Question: I am trying to style 'TabPageIndicatior' of 'ViewPagerIndicator' in XML. So far I have reached this <URL>:
'''
<style name="Widget.MyTitlepageIndicator">
<item name="android:background">@color/indicator_background_grey</item>
<item name="footerColor">@color/indicator_footer_orange</item>
<item name="footerIndicatorStyle">underline</item>
<item name="footerIndicatorHeight">3dp</item>
<item name="footerLineHeight">3dp</item>
<item name="footerPadding">0dp</item>
<item name="selectedColor">@color/indicator_footer_orange</
</style>
'''
However, this does not get the desired result. The result I am looking for <URL>. I am trying to get a page indicator similar to that.

What changes need to be made to get that look?
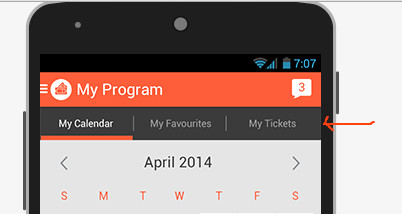
Answer: Use this one <URL>
they have Customization options
# Customization
To not just look like another Play Store styled app, go and adjust these values to match
your brand:
- 'pstsIndicatorColor'- 'pstsUnderlineColor'- 'pstsDividerColor'- 'pstsIndicatorHeight'- 'pstsUnderlineHeight'- 'pstsDividerPadding'- 'pstsTabPaddingLeftRight'- 'pstsScrollOffset'- 'pstsTabBackground'- 'pstsShouldExpand'- 'pstsTextAllCaps'
'''
<com.astuetz.PagerSlidingTabStrip
android:id="@+id/tabs"
android:layout_width="match_parent"
android:layout_height="62dip"
android:layout_below="@+id/image"
android:background="@drawable/background_tabs_diagonal"
app:pstsDividerColor="#<PHONE>"
app:pstsIndicatorColor="#FF33B5E6"
app:pstsTabPaddingLeftRight="14dip"
app:pstsUnderlineColor="#FF33B5E6" />
'''